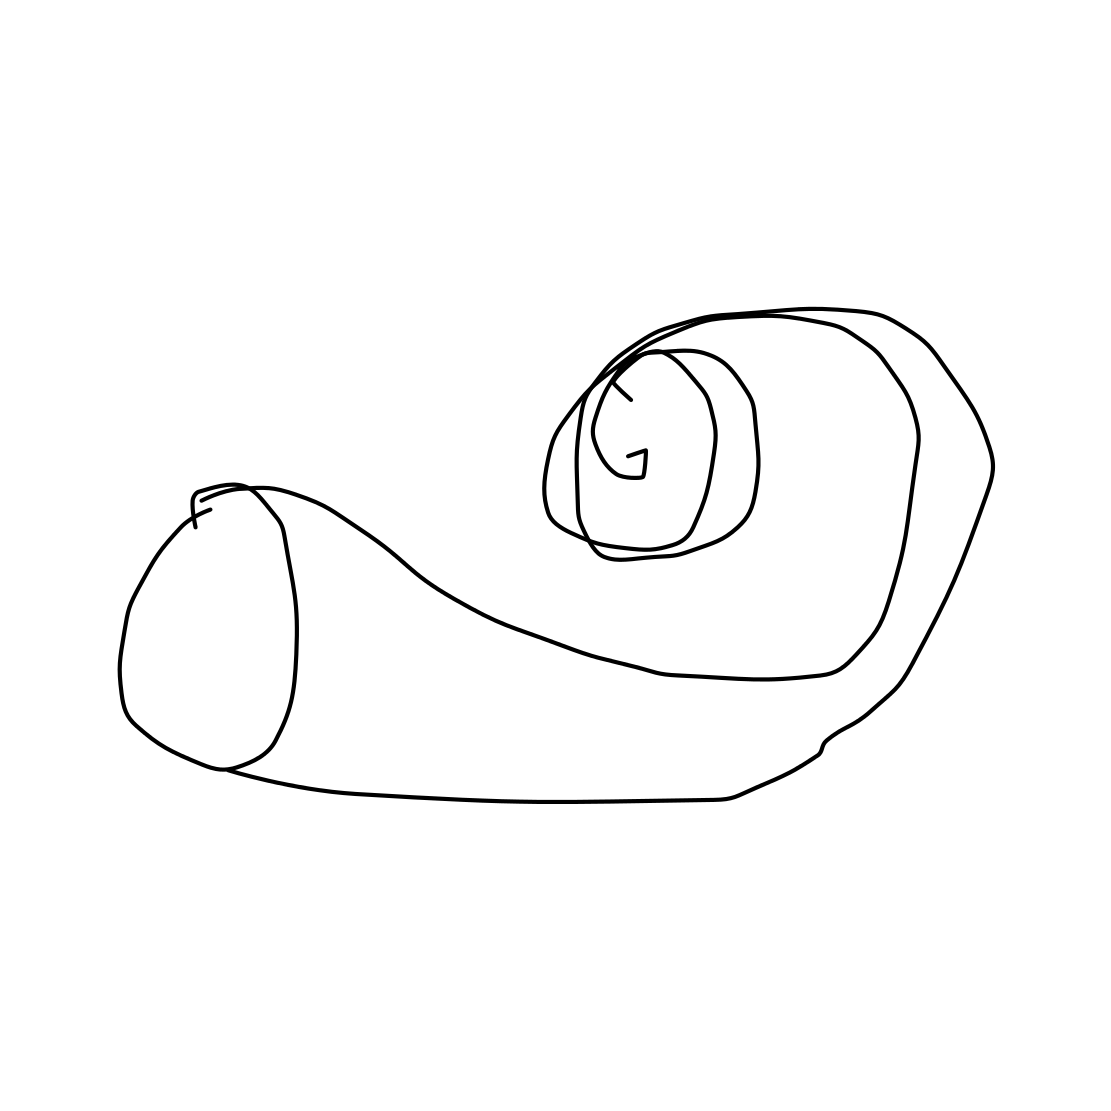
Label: trumpet